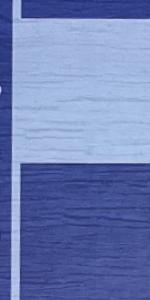
Label: Empty